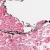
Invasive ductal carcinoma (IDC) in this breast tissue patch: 0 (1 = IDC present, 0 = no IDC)